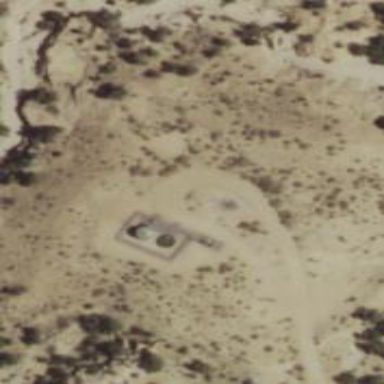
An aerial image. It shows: Storage tank with man-made structure.